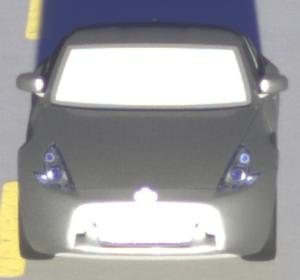
Make: Nissan
Model: 370Z Coupé
Detailed model: 370Z (Z34) Coupé
Model produced from: 2009/12
Model produced until: 2013/03
Doors: 3
Color: gray
Road condition: wet road
Daytime: sunrise or sunset
Contrast: high contrast